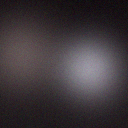
Screen state: off